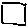
Label: square